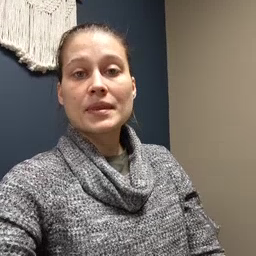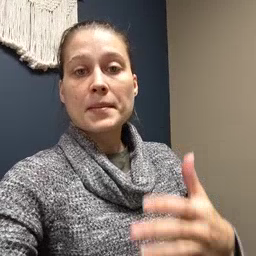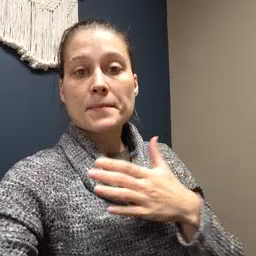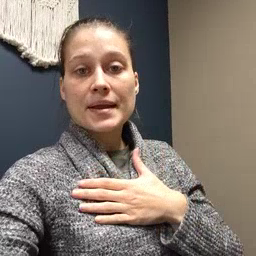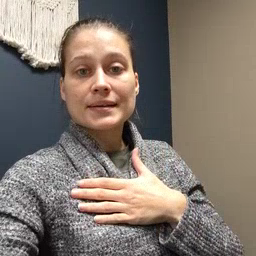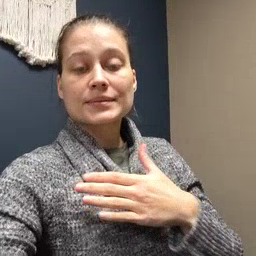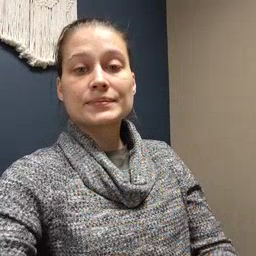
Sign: minemy